Field crop: maize
Growth stage: 2
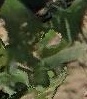
Species: maize